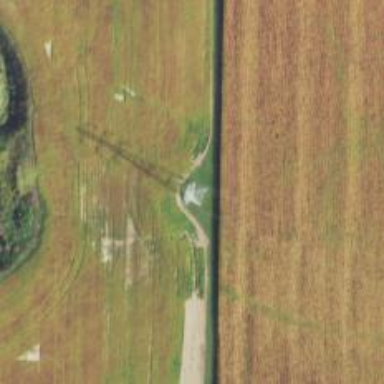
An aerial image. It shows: Lattice structure tower used for power distribution.